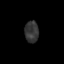
Tissue: lung
Cell type: Epithelial cells
Senescence score: 0.1717
Nuclear area (px): 289
Mean DAPI intensity: 53.55